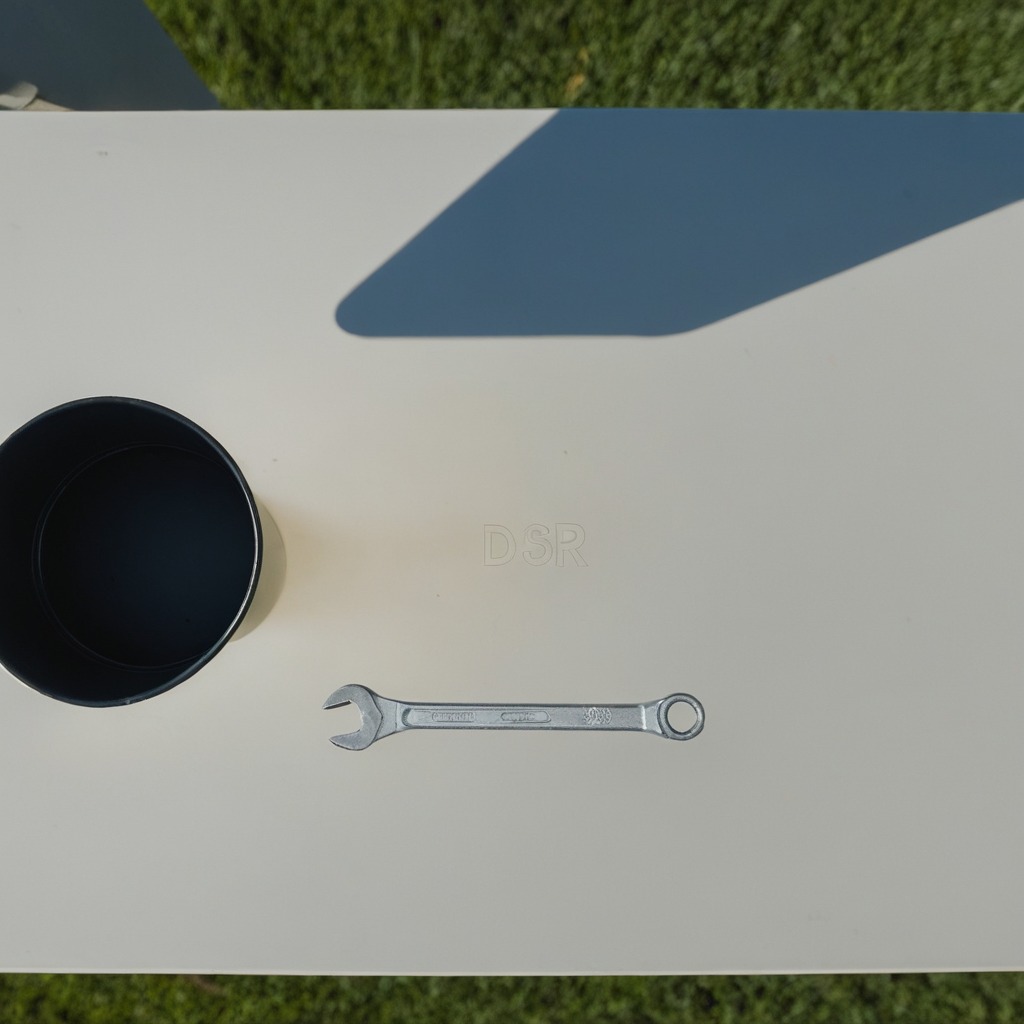
A wrench is lying on the textured surface of a utility table in a temporary outdoor tool station.